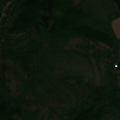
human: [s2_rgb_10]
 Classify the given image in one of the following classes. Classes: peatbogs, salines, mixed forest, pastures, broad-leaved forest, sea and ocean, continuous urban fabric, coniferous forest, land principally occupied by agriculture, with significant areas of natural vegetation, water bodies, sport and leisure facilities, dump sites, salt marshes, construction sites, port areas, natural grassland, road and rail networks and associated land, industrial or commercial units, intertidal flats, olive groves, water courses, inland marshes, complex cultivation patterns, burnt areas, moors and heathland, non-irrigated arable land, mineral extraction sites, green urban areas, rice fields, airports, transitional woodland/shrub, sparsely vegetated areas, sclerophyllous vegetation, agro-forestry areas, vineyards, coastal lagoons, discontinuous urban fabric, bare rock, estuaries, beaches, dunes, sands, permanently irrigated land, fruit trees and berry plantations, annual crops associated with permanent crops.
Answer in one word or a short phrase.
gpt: non-irrigated arable land, complex cultivation patterns, broad-leaved forest, transitional woodland/shrub